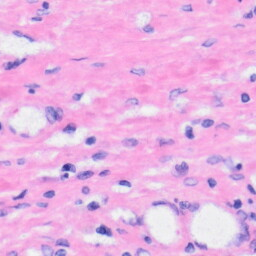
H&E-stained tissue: Liver